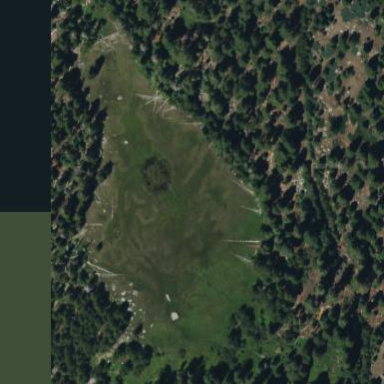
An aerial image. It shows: Wet meadow with grassland vegetation.